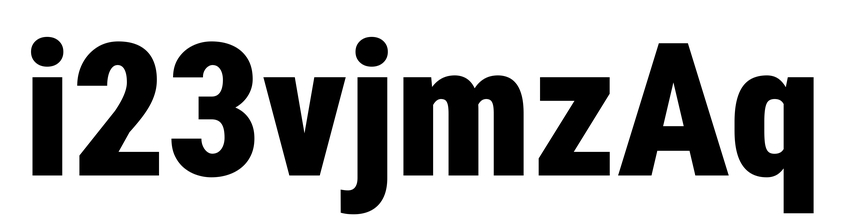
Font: Roboto_Condensed_Black